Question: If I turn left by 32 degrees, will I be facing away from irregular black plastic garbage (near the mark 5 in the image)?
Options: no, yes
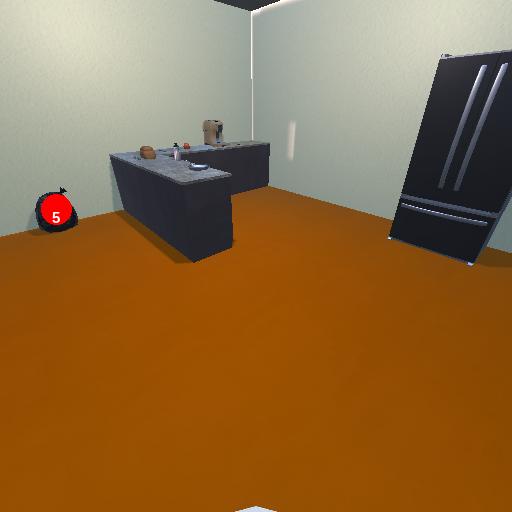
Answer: no